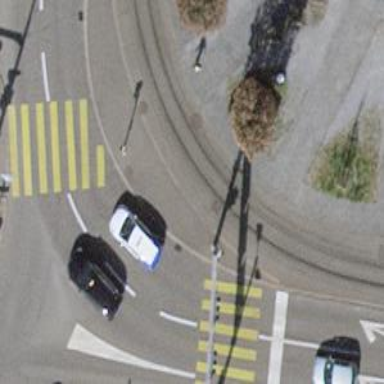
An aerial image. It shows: Kerb barrier.